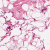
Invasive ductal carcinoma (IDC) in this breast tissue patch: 0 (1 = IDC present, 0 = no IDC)